Question: I am looking to change those two info in XCode showing in the simulator when the App is installed.
Do you know where I should look for (see attached screenshot), the name and the copyright.

I already tried to change the bundle name and target without success.
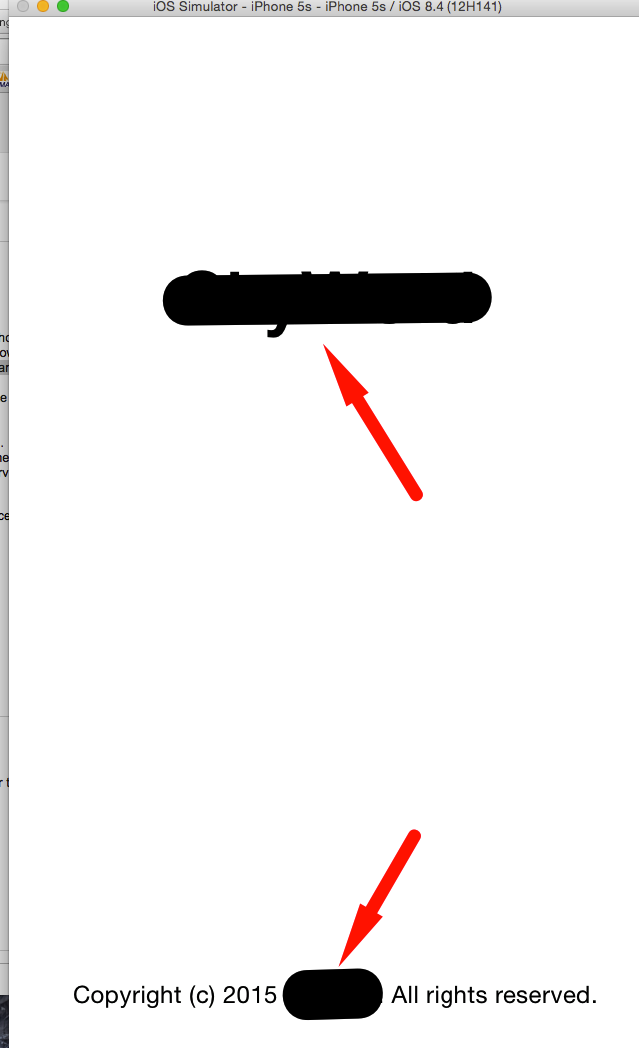
Answer: There's a file called LaunchScreen.xib in your project. It is automatically created as part of the project template, and it shows the name of the project (at the time of creation - that's why you had no luck changing the settings) and the <URL>.

You can customize this screen as you wish (e.g. show a logo), or get rid of it altogether - then you need to provide the good old 'Default*.png' files, and indicate in the Project settings that you don't want to use a Launch Screen File.